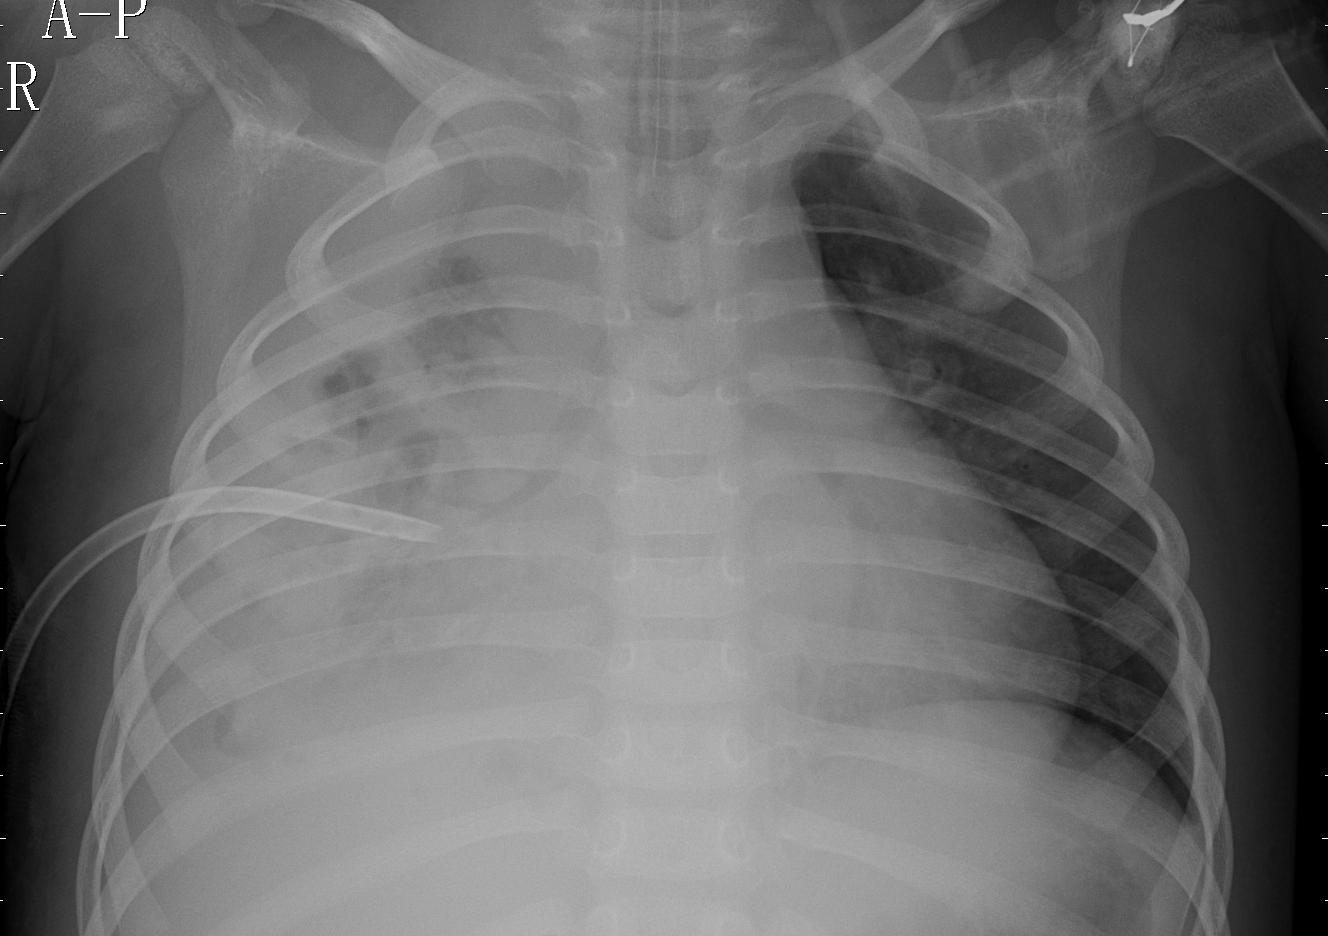
Diagnosis: PNEUMONIA